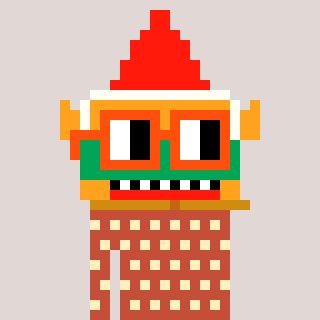
a pixel art character with square orange glasses, a gnome-shaped head and a rust-colored body on a warm background